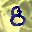
Label: 8